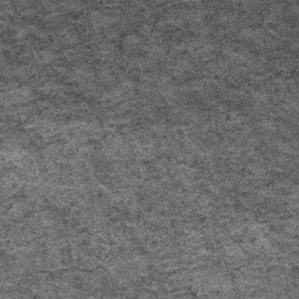
Label: frost